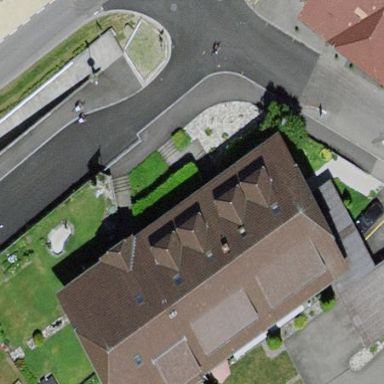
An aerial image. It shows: Residential building with half-hipped roof shape.